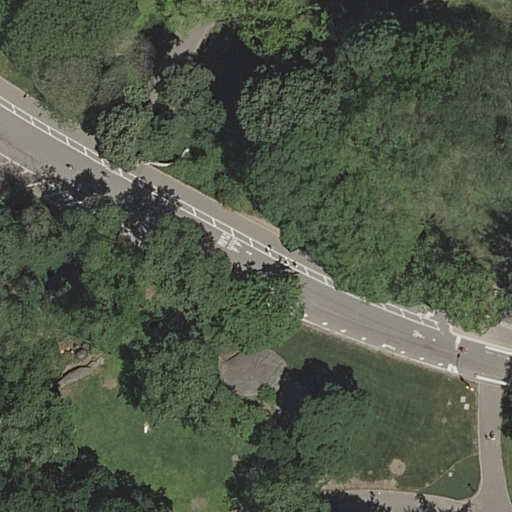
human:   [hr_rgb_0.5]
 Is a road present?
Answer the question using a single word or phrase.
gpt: yes

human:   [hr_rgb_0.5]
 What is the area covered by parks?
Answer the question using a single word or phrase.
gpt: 10625m2

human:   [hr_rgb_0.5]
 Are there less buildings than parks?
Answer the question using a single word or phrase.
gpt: yes

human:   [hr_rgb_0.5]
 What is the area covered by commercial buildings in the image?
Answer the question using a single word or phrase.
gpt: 0m2

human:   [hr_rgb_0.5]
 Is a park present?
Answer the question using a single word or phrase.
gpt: yes

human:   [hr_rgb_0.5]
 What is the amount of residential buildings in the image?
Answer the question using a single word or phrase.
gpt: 0

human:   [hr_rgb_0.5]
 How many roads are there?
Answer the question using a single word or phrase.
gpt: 7

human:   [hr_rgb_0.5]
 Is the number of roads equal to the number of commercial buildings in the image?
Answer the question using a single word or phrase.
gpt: no

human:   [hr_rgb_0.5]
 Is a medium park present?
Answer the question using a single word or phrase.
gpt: no

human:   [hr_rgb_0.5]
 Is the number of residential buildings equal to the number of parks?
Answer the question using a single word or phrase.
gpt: no

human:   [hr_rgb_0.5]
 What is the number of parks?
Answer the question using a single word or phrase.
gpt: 1

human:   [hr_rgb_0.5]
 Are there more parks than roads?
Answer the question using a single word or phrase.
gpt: no

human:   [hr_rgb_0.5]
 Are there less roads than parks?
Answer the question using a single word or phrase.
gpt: no

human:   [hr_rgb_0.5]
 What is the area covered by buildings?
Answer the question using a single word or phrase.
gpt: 0m2

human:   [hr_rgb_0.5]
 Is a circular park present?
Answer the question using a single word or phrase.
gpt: no

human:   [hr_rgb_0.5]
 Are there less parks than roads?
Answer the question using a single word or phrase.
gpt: yes

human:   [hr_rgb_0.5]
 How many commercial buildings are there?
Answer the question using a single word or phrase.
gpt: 0

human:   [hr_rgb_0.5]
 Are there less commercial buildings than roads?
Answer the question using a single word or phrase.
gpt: yes

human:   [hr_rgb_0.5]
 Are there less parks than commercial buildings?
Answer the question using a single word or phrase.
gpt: no

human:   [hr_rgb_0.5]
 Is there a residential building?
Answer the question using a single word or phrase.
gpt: no

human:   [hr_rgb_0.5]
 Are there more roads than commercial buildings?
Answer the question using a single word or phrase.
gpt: yes

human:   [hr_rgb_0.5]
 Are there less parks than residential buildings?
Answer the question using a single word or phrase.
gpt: no

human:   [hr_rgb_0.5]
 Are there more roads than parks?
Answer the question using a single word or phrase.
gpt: yes

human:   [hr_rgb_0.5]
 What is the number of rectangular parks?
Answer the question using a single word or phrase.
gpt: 1

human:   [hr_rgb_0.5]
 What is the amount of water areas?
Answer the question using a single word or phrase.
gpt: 0

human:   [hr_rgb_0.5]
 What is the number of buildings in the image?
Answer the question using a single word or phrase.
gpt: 0

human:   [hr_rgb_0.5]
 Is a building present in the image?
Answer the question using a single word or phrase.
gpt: no

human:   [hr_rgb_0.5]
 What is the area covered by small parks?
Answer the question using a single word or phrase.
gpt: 0m2

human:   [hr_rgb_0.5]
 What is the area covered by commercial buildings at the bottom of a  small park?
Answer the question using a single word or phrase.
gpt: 0m2

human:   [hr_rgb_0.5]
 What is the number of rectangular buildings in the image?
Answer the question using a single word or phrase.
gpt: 0

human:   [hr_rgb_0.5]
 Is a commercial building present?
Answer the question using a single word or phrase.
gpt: no

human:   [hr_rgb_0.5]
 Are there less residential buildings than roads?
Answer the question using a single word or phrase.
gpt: yes

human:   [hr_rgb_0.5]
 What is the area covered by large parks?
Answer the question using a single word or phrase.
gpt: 10625m2

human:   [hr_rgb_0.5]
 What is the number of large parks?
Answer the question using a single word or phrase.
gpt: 1

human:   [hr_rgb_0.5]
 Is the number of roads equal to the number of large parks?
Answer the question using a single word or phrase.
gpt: no

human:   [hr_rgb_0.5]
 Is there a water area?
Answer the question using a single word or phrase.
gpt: no

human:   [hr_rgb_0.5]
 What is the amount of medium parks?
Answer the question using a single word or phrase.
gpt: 0

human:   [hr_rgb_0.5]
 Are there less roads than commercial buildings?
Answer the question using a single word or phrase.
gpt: no

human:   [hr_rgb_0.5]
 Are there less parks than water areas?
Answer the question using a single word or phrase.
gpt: no

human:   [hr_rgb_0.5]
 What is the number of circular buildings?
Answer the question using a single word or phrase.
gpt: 0

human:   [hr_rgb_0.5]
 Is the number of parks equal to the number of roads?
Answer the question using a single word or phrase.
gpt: no

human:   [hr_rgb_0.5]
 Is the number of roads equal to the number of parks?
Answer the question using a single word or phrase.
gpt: no

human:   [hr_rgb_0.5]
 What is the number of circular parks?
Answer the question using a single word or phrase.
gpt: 0

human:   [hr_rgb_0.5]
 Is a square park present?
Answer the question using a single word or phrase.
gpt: no

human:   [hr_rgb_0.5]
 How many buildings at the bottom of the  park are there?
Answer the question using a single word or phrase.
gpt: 0

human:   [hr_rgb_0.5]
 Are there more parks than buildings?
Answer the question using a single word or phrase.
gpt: yes

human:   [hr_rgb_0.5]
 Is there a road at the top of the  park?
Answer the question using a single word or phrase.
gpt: no

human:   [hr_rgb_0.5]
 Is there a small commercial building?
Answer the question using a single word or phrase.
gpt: no

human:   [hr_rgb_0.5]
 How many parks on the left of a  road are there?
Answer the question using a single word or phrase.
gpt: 0

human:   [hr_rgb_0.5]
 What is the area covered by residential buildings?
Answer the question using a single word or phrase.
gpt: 0m2

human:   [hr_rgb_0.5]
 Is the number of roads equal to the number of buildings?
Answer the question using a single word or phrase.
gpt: no

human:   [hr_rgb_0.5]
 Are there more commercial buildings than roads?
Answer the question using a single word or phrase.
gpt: no

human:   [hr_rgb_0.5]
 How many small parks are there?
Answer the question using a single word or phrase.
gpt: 0

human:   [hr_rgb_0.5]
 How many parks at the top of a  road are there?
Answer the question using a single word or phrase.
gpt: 1

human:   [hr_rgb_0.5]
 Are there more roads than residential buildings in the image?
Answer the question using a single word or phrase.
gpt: yes

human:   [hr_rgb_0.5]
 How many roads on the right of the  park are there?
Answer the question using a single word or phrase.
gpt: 0

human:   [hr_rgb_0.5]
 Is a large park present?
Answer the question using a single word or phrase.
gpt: yes

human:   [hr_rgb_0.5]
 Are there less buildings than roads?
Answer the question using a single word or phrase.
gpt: yes

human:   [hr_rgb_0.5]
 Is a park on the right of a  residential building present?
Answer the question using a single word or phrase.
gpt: no

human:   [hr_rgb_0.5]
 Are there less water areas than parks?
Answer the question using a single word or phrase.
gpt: yes

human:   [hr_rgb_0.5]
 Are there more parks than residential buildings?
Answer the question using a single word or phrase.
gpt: yes

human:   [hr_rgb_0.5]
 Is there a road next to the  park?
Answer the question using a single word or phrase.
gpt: yes

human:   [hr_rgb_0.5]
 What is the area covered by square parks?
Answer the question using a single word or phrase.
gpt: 0m2

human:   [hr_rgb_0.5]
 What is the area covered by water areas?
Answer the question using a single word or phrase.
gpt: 0m2